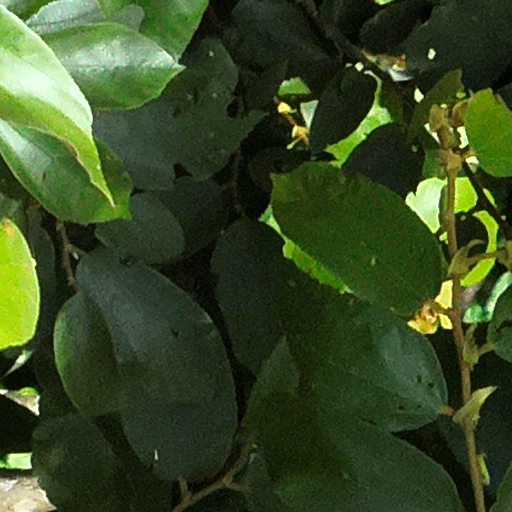
Species: Luehea seemannii
GBIF accepted scientific name: Luehea seemannii
Crown area (m\u00b2): 82.929